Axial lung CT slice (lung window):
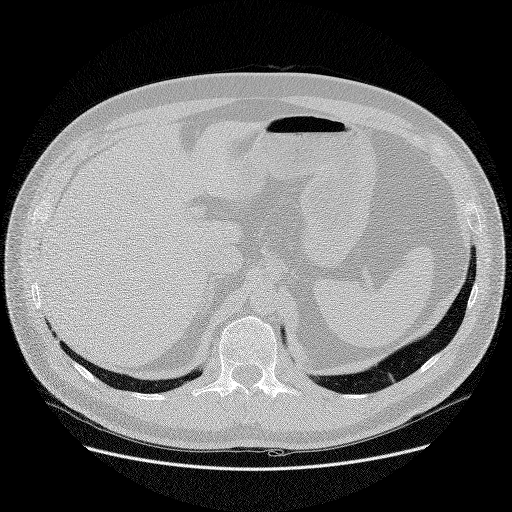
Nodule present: no